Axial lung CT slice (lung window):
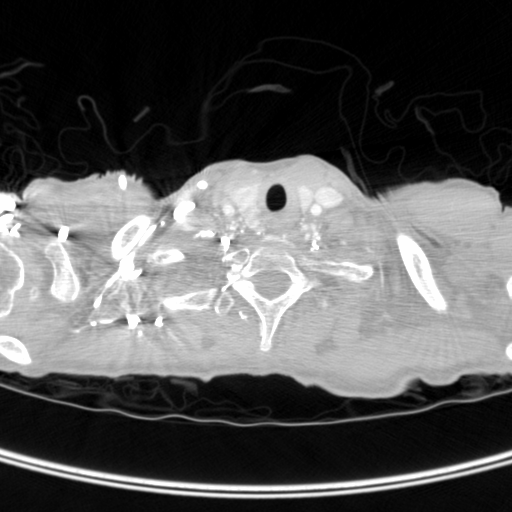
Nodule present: no